Question: I was thinking about how to implement an that shows an image and while I'm refreshing its content with a new image it shows a "Loading..." text with a circular on the right, so I've written the code attached below.. Is this the correct way to implement what I want? Does the with and consume zero resources when it's visibility is set to GONE? Does the itself consume zero resources (I'm thinking about the progress looping circle animation) when itself or it's parent layout's visibility is set to GONE? If I'd set it to INVISIBLE it should consume a bit of resources due to Layout management, but it still should not consume resources for animating the progress circle, right?
: when I've said "does it consumes resources" above, I meant CPU resources, since it obviously consumes a bit of memory resources since I do not release the view when I simply set its visibility to . I've added this comment after the first comment and the first answer.
I hope the code below is correct, in case some other newbie like me is wondering how to implement the same thing.
Follows the code and an image showing the result on an emulator:

'''
<FrameLayout
android:layout_width="match_parent"
android:layout_height="wrap_content" >
<ImageView
android:id="@+id/image_view1"
android:src="@drawable/fish"
android:layout_width="match_parent"
android:layout_height="match_parent"
android:scaleType="centerCrop"
android:contentDescription="image view 1" />
<LinearLayout
android:id="@+id/layout_progress"
android:layout_width="match_parent"
android:layout_height="match_parent"
android:layout_gravity="center_vertical"
android:background="@drawable/filled_rectangle"
android:gravity="center_vertical|center_horizontal"
android:orientation="horizontal"
android:visibility="gone" >
<TextView
android:layout_width="wrap_content"
android:layout_height="wrap_content"
android:gravity="fill_horizontal"
android:text="Loading..."
android:textSize="30sp"
android:layout_gravity="center_vertical"/>
<!-- style="@android:style/Widget.ProgressBar.Small" -->
<ProgressBar
android:id="@+id/progress_bar1"
android:layout_width="wrap_content"
android:layout_height="wrap_content"
android:layout_gravity="center_vertical"
android:indeterminateOnly="true"/>
</LinearLayout>
</FrameLayout>
<Button
android:id="@+id/refresh_image"
android:layout_width="wrap_content"
android:layout_height="wrap_content"
android:layout_gravity="center_horizontal"
android:onClick="onClick"
android:text="@string/refresh_image"/>
</LinearLayout>
'''
'''
<?xml version="1.0" encoding="utf-8"?>
<shape xmlns:android="http://schemas.android.com/apk/res/android"
android:shape="rectangle">
<solid android:color="#80000000"/>
</shape>
'''
'''
public class TestFrameLayoutActivity extends Activity {
private int progressVisible;
/** Called when the activity is first created. */
@Override
public void onCreate(Bundle savedInstanceState) {
super.onCreate(savedInstanceState);
setContentView(R.layout.main);
LinearLayout layout = (LinearLayout) findViewById(R.id.layout_progress);
progressVisible = (layout.getVisibility() == View.VISIBLE)?1:0;
}
public void onClick (View view) {
progressVisible = 1 - progressVisible;
LinearLayout layout = (LinearLayout) findViewById(R.id.layout_progress);
ImageView img = (ImageView) findViewById(R.id.image_view1);
if (progressVisible == 1) {
layout.setVisibility(ProgressBar.VISIBLE);
} else {
layout.setVisibility(ProgressBar.GONE);
}
}
}
'''
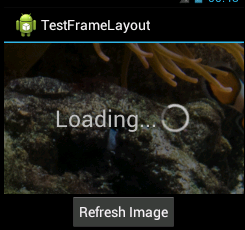
Answer: No. It is GONE in terms of what is shown on the screen, but it still has a memory mapping in R.java, and it is available to the View.
If you created a View with several billion GONE children, it would likely crash as a result of memory running out.
That said, It does consume less resources because it does not need to call 'onMeasure()' or 'onDraw()'.